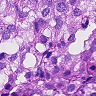
Metastatic tissue present: yes